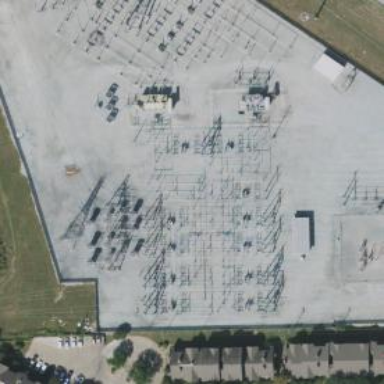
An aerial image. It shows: Switch used for power control.